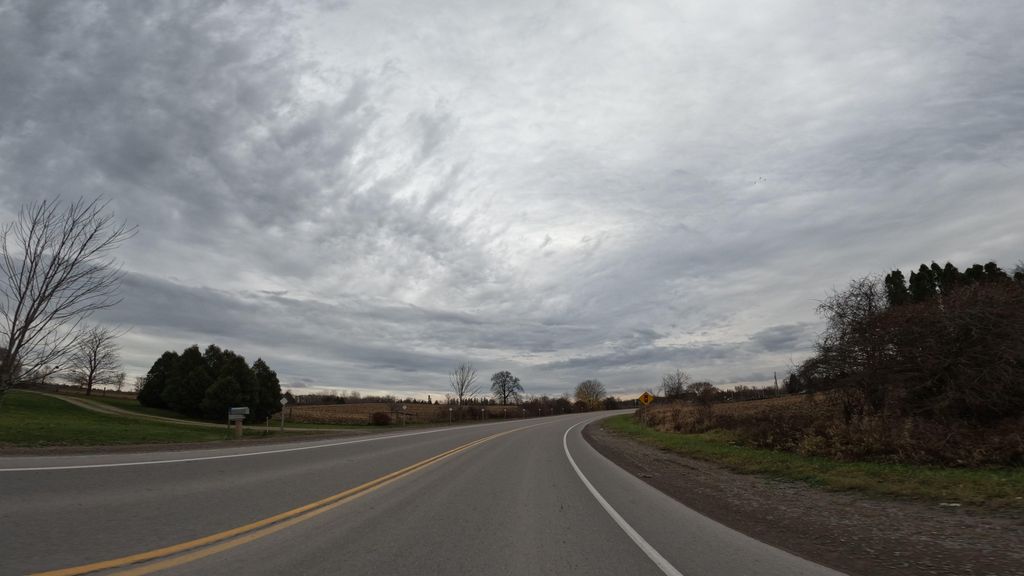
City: hamilton